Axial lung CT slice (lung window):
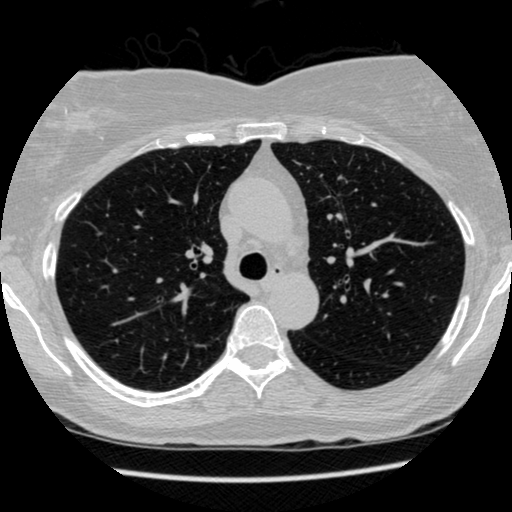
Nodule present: no